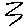
Label: zigzag